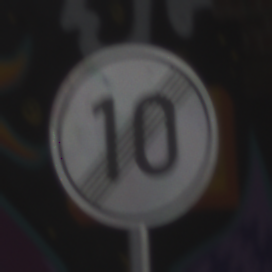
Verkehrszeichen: EndeGeschwindigkeit10
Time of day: Midday
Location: Roofed (Special)
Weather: Overcast
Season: NotSpecified
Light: Natural